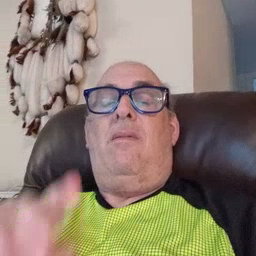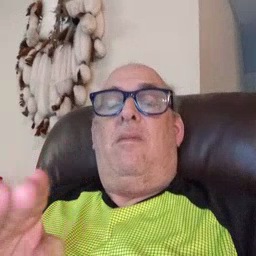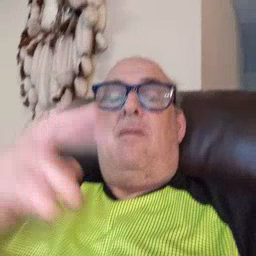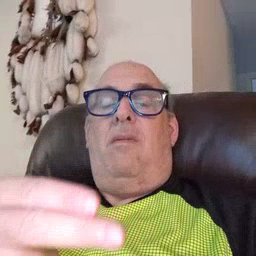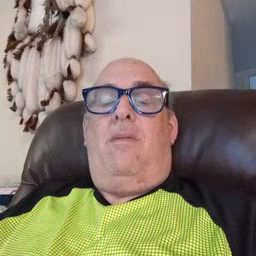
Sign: room